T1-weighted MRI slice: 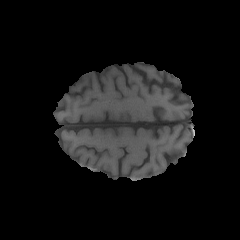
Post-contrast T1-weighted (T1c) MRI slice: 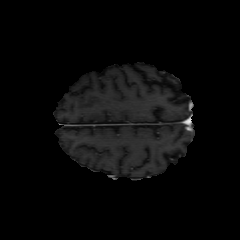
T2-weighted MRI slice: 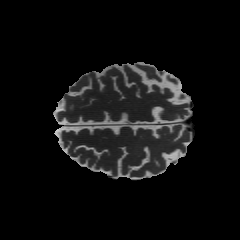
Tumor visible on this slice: no